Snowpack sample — Buffalo Mountain, Silverthorne, Colorado, USA (2/22/26, 2:02 PM MST)
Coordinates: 39.622, -106.113
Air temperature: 33 °F
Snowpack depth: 63 cm
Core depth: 20 cm
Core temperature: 24.8 °F
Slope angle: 11°, slope face: 116°
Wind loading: low
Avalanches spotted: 0
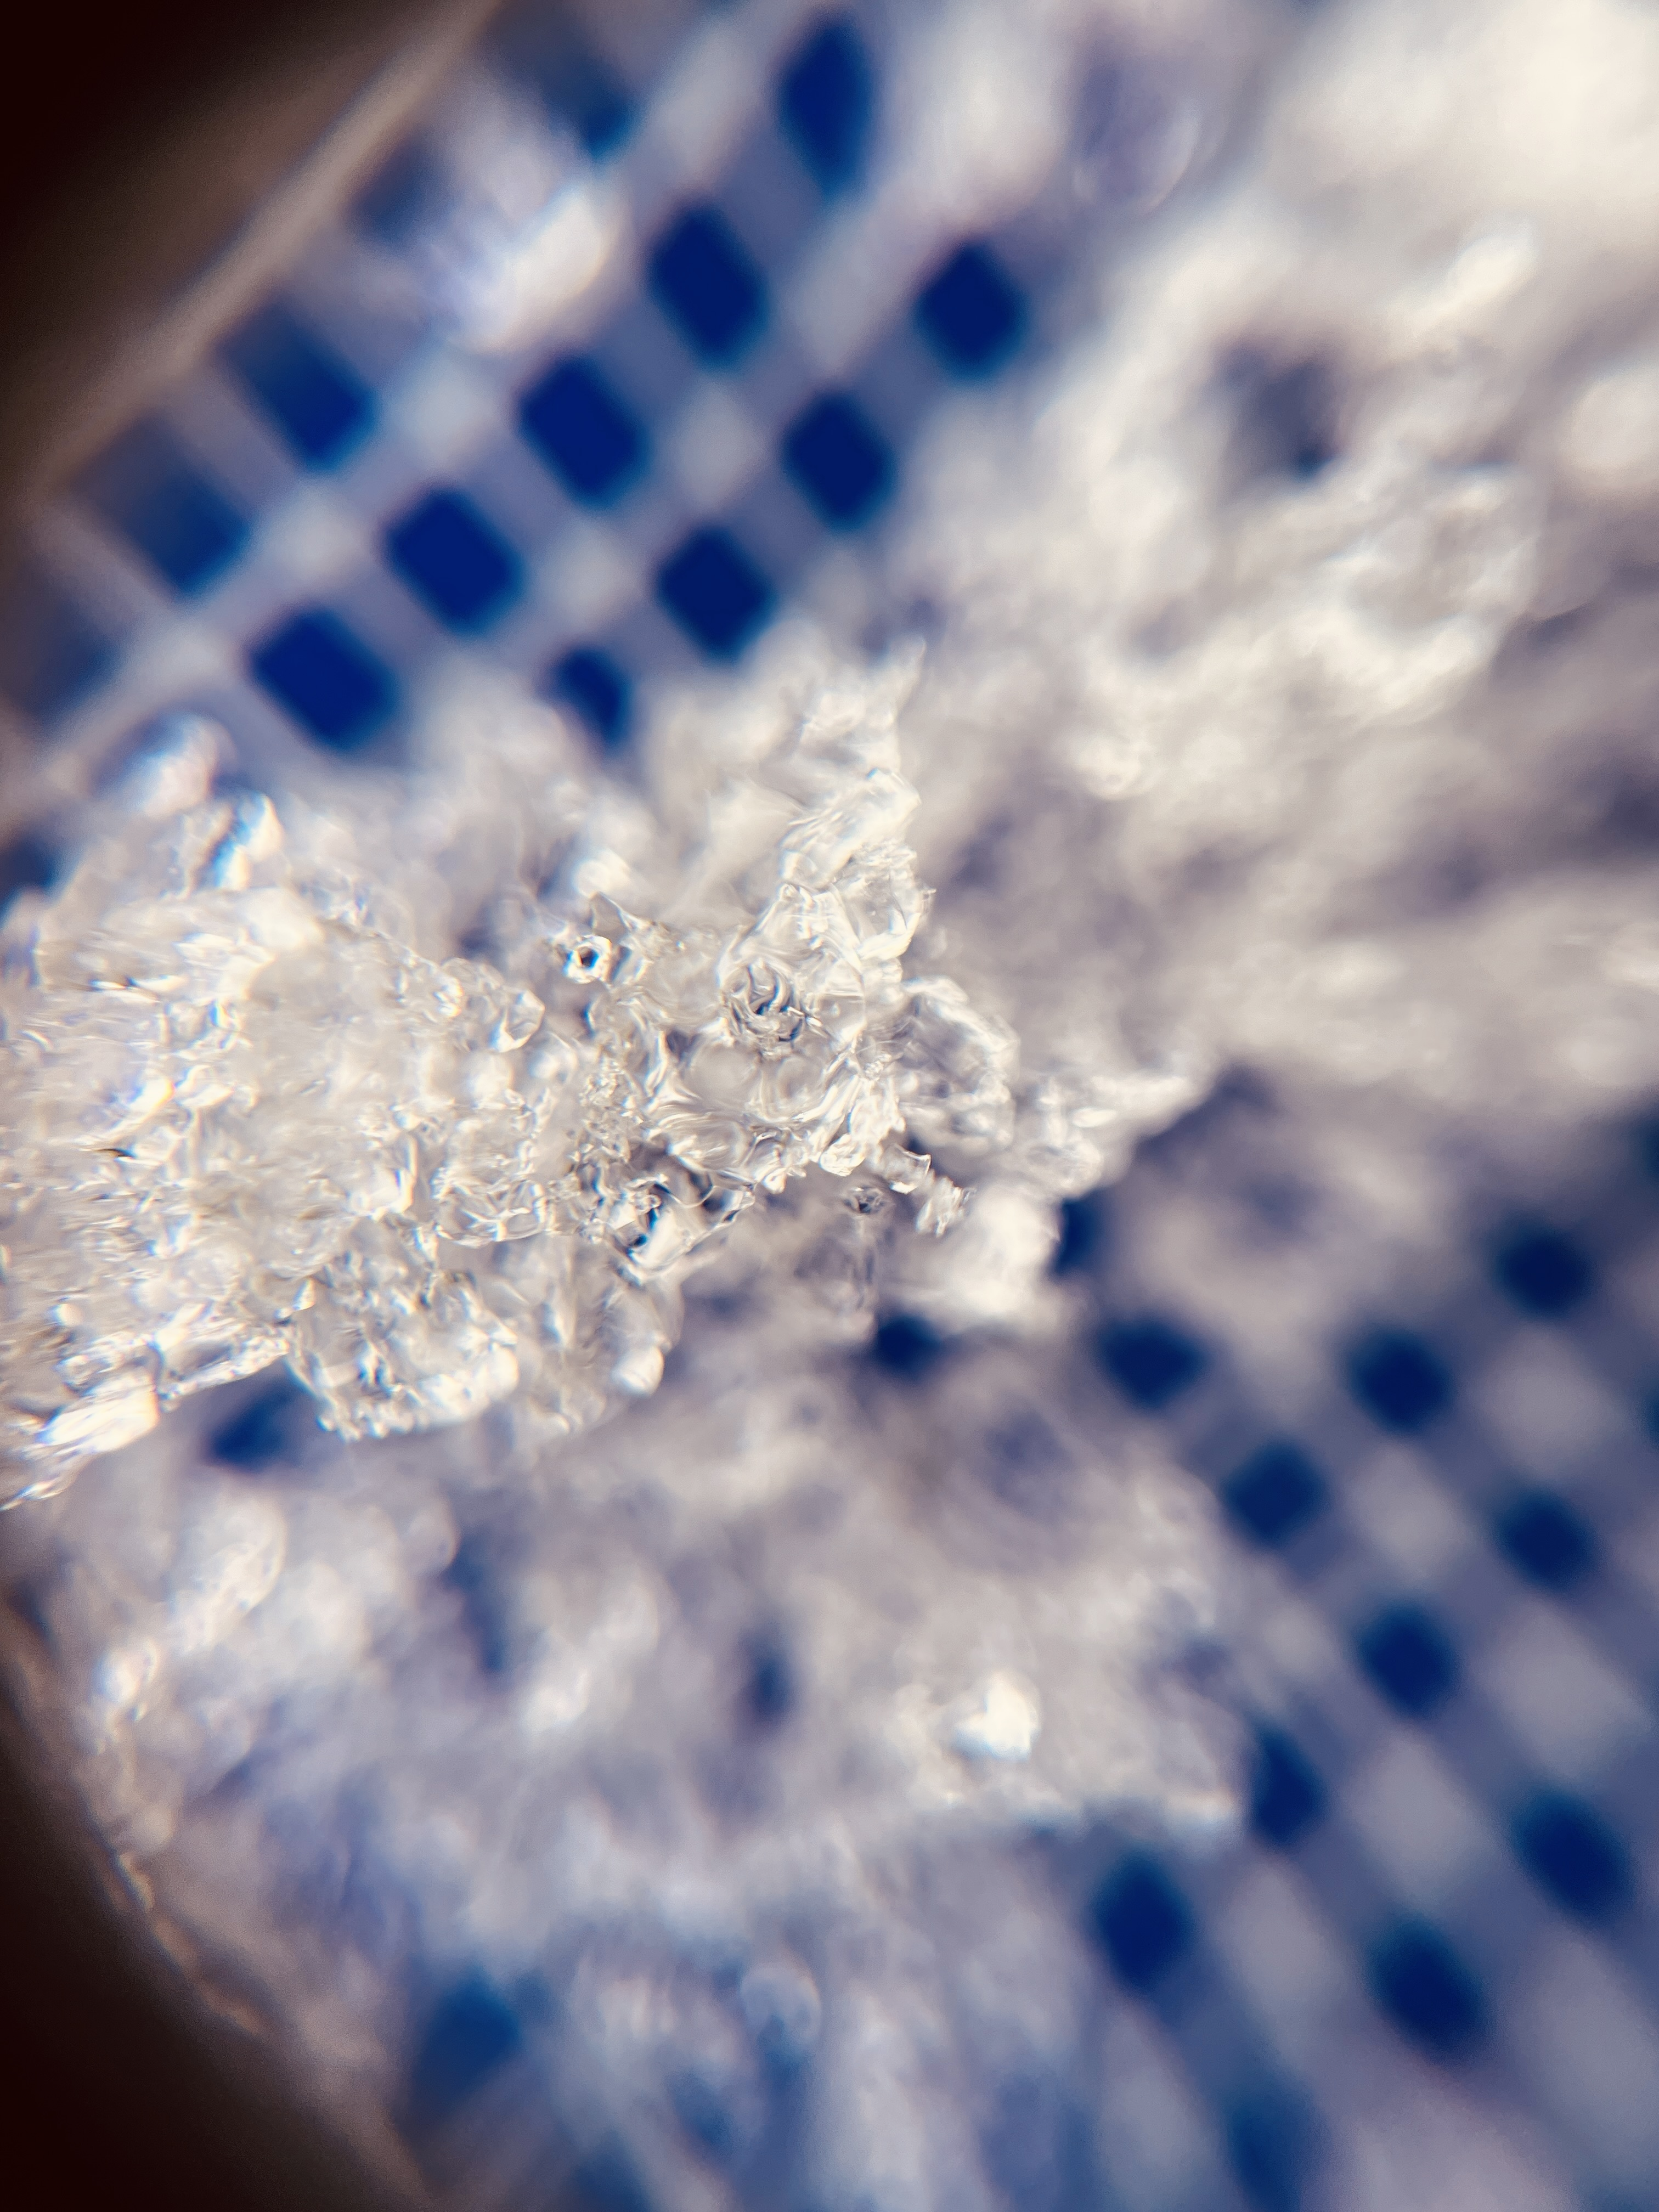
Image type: magnified_profile
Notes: In a firebreak similar to site 1, minimal wind loading with no spotted avalanches (not many faces in view though)